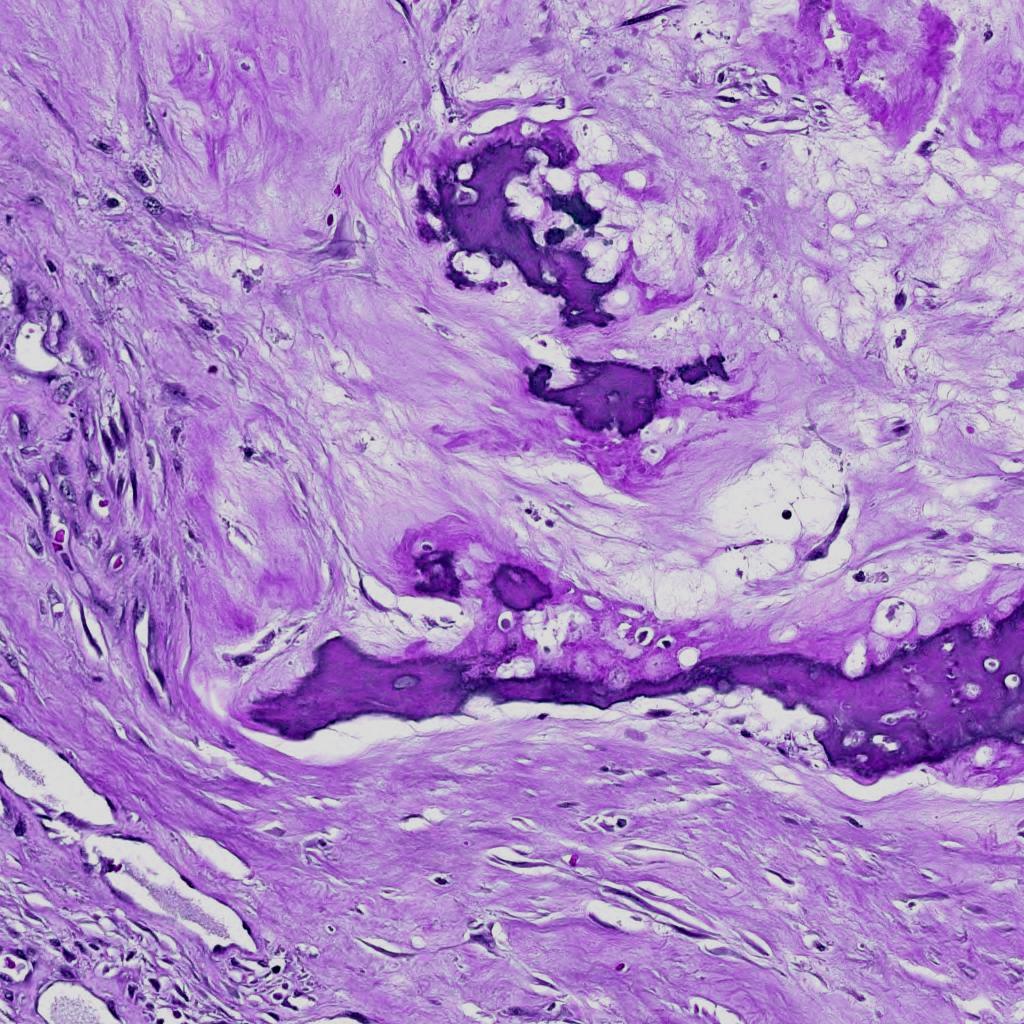
Label: Non-Viable-Tumor